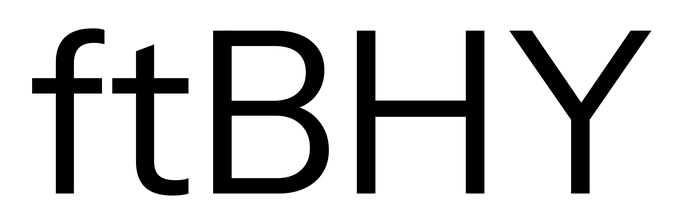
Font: InstrumentSans_Regular